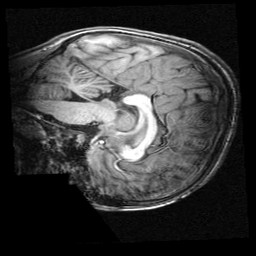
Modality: T1w
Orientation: sagittal
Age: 10
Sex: male
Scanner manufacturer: siemens
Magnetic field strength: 3 T
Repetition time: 2.3 s
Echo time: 0.00336 s